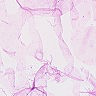
Metastatic tissue present: no